Current action and preconditions to check: trajectory_clear

Your task: For each precondition in the list above, predict whether it will hold at this action.

Consider the current scene as observed from the mobile robot's camera, and analyze the predicted future states of all dynamic agents (e.g., people, animals, vehicles, or any moving entities) within the NEXT SECOND.

IMPORTANT: Only answer "very likely" if you are absolutely certain—based on strong, clear evidence—that a dynamic agent will violate the precondition in the predicted future state. Do NOT answer "very likely" for unlikely, ambiguous, or low-probability risks.

Ask yourself for each precondition: Is there a high probability, with clear and convincing evidence, that the predicted future states of any dynamic agent will interfere with the predicted future state of the currently executing action within the NEXT SECOND, causing that precondition to fail?

Assess the risk level based on these predictions. Use "likely" or "very likely" if motions create a clear risk of interference.

Use "neutral" or "improbable" if agents are nearby but their predicted paths are clearly diverging or non-conflicting.

Failure Risk Categories: "very improbable", "improbable", "neutral", "likely", "very likely"

Answer Format: Output ONLY the probability_of_failure value from these categories: "very improbable", "improbable", "neutral", "likely", "very likely"

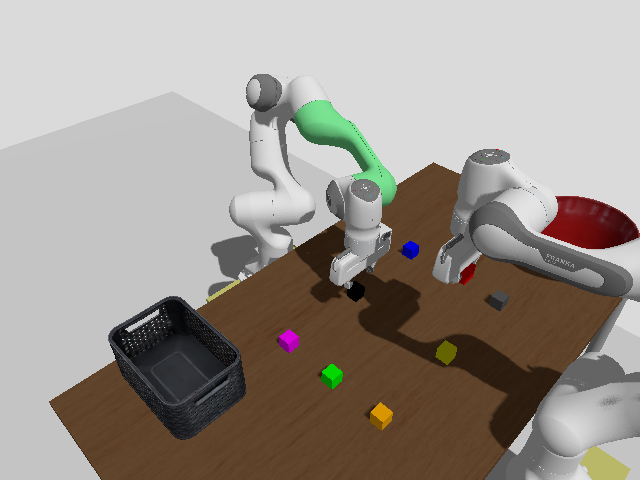

Answer: very improbable